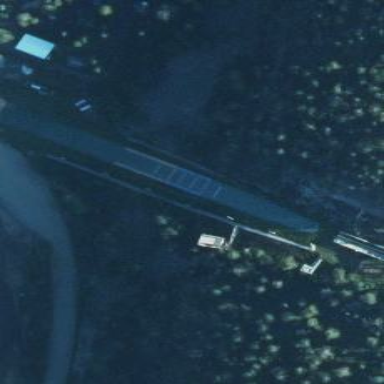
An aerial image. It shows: Ski jumping facility with ski jump pitch for leisure sport.